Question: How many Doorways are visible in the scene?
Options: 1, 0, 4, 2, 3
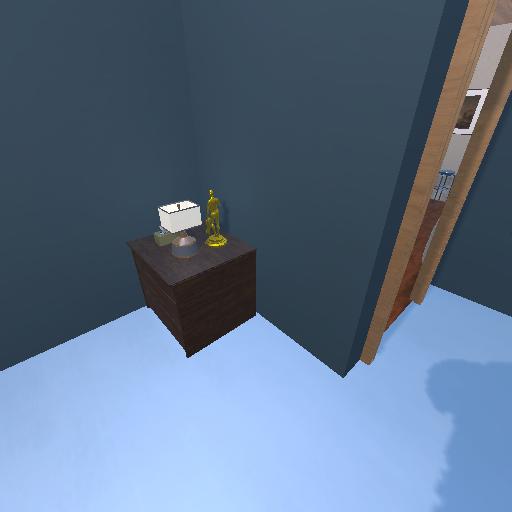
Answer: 1